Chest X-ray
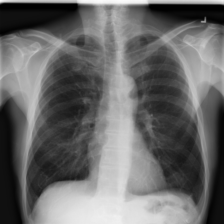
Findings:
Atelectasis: negative
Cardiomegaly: negative
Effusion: negative
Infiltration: negative
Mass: negative
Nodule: negative
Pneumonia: negative
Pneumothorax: negative
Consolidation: negative
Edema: negative
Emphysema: negative
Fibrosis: negative
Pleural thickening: negative
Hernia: negative